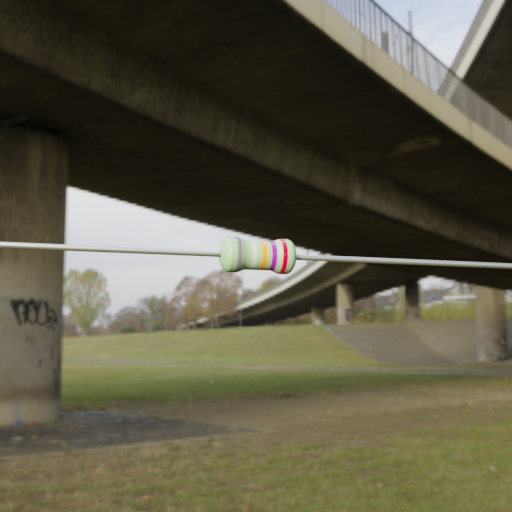
Resistor colour bands (in order): gray, silver, orange, violet, red